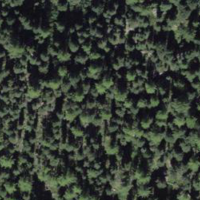
EUNIS habitat code: 43
Species observed at this site:
Larix decidua